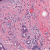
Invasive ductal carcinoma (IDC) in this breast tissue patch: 1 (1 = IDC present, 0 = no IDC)